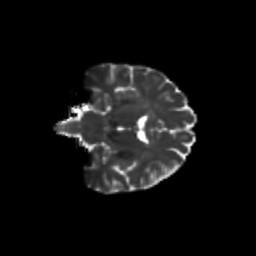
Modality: T2w
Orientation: coronal
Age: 49
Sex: male
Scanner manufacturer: siemens
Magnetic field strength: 3 T
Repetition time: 8.6 s
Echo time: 0.095 s